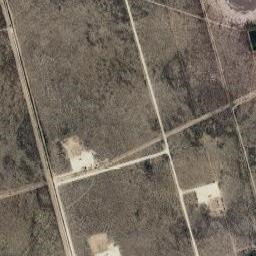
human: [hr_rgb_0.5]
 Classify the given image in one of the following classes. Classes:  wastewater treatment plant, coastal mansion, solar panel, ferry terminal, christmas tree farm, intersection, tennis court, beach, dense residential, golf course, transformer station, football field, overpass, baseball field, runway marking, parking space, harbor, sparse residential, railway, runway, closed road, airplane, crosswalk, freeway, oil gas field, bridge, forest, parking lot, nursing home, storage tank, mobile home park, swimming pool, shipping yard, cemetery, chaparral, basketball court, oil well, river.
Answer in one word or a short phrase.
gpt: oil gas field